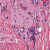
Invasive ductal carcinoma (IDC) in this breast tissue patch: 1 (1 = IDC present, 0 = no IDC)